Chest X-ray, PA view. Patient: 51 years old, sex M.
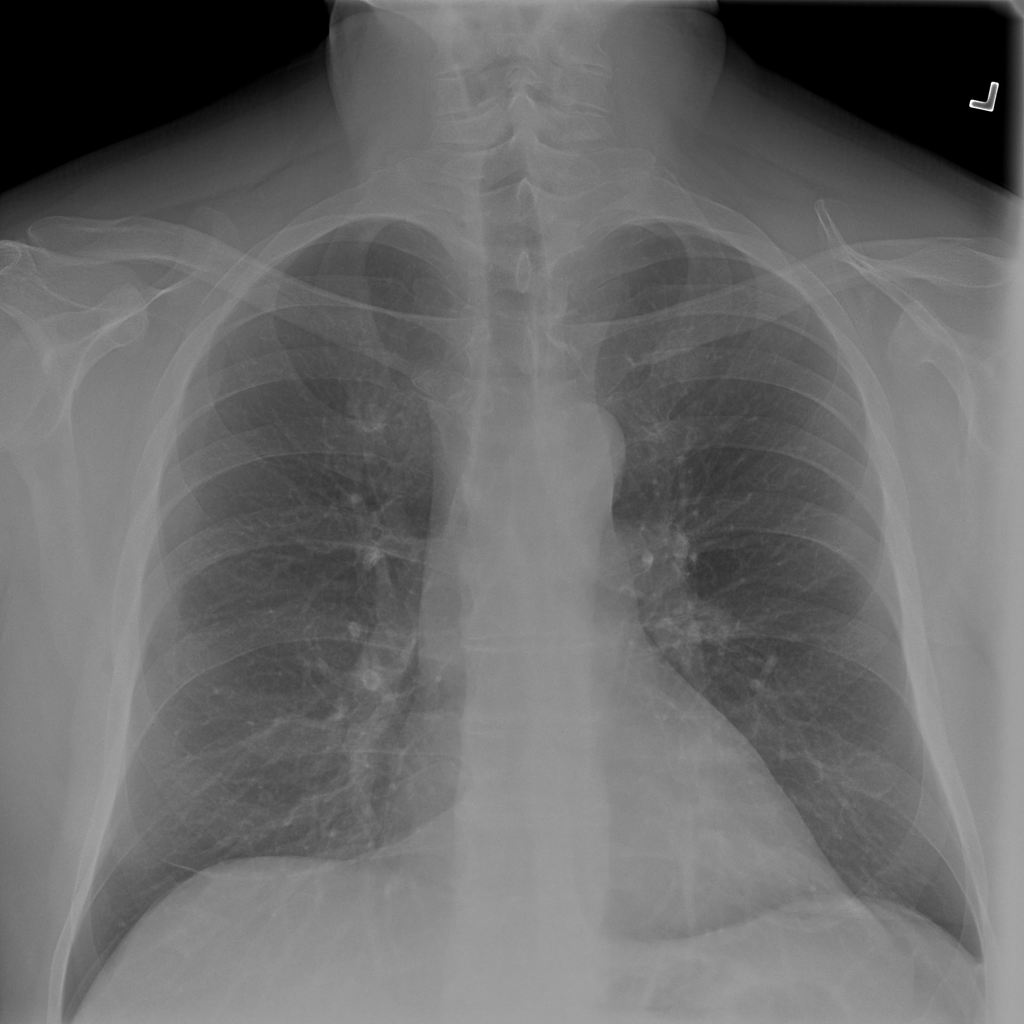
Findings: Atelectasis